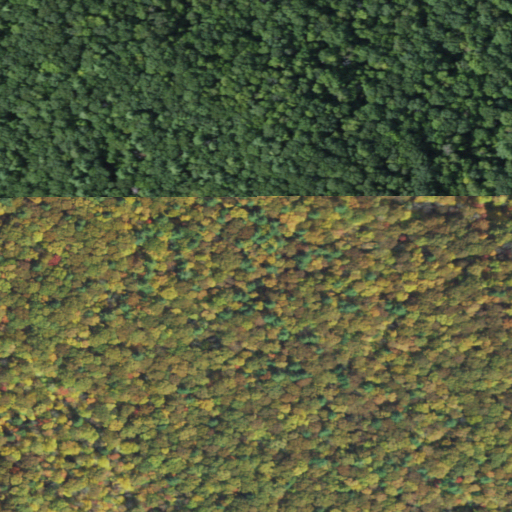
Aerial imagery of mountain in Pennsylvania named Oak Hill containing deciduous forest and mixed forest